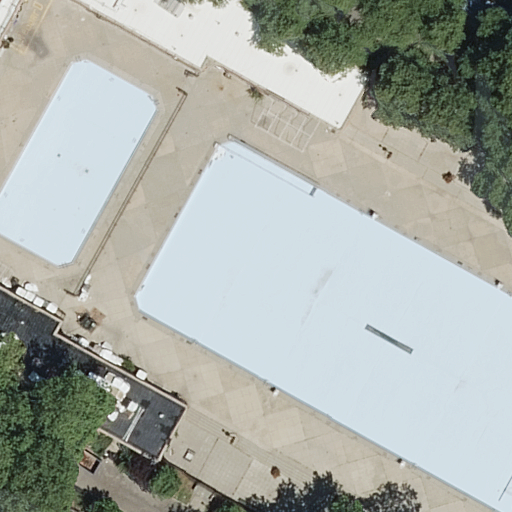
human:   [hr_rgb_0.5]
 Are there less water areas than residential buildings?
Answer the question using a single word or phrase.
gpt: no

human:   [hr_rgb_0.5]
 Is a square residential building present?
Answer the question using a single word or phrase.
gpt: no

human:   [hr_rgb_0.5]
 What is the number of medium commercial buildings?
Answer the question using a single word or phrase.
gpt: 0

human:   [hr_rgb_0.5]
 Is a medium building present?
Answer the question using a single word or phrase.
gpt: no

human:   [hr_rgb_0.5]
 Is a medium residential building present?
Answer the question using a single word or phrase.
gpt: no

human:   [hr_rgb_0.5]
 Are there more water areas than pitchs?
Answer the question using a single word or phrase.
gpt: no

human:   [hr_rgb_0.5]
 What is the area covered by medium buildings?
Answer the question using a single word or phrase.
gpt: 0m2

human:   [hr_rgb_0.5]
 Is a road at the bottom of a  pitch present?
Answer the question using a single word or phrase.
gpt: yes

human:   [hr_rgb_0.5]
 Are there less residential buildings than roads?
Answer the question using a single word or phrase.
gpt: no

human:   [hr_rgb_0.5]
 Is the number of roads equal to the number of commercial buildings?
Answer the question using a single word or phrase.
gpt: no

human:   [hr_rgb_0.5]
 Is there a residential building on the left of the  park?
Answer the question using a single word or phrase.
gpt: yes

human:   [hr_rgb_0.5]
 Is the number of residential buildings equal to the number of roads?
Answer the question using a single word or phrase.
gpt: yes

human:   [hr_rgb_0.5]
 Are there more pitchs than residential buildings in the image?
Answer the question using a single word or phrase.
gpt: yes

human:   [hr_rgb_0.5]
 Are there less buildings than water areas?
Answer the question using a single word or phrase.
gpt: yes

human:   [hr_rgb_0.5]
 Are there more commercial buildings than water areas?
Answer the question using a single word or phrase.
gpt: no

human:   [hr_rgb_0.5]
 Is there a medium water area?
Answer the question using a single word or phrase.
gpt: no

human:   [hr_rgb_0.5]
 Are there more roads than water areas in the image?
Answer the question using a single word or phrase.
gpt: no

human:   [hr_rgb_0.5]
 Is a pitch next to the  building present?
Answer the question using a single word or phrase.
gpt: yes

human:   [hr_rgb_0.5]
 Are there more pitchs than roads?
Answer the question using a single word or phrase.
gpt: yes

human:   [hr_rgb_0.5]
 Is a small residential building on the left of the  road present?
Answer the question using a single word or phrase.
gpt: no

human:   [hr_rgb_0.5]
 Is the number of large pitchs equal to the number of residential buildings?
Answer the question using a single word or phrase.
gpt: yes

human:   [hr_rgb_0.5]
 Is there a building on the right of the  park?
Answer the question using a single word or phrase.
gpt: no

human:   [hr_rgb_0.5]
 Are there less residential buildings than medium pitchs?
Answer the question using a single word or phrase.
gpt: no

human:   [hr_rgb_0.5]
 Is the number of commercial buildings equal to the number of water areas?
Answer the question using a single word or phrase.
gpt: no

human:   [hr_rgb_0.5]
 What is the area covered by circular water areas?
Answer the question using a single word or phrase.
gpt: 0m2

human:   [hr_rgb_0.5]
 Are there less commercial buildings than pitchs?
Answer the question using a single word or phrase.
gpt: yes

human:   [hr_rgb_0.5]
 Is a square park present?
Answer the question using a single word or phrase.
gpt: no

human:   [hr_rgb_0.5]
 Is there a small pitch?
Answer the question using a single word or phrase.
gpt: yes

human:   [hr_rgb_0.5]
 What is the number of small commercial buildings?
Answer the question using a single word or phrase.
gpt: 0

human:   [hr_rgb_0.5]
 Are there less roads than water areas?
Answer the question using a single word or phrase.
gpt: yes

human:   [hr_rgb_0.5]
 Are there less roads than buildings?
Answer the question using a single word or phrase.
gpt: no

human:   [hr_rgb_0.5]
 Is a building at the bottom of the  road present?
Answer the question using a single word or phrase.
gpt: no

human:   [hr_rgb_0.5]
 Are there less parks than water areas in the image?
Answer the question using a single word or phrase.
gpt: yes

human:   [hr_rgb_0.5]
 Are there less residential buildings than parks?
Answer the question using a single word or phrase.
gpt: no

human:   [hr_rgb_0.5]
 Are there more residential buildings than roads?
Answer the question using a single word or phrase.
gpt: no

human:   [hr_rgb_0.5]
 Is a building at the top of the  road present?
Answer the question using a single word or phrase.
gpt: yes